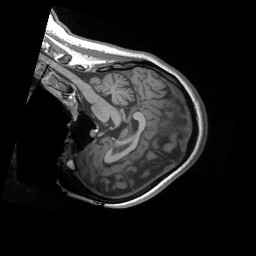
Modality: T1w
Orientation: sagittal
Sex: female